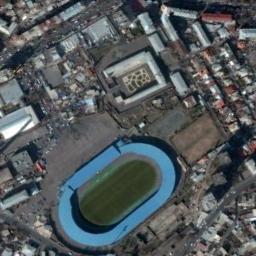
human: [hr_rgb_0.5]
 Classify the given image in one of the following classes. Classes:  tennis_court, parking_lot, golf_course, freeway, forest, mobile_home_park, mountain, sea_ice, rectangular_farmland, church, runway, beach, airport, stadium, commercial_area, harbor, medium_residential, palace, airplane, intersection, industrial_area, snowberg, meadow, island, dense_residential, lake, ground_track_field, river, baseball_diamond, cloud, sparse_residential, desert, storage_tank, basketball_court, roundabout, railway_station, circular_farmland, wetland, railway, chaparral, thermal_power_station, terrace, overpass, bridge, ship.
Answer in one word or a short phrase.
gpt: stadium